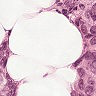
Metastatic tissue present: yes